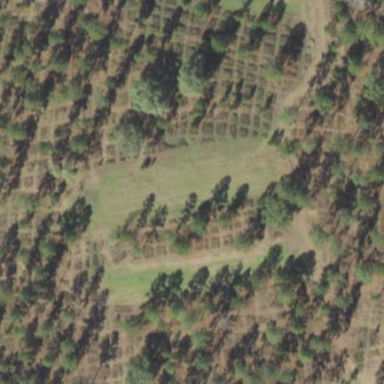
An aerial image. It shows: Orchard.